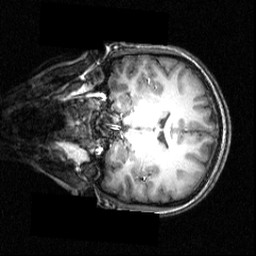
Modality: T1w
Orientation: coronal
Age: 19
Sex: female
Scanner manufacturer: siemens
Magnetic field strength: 3.951 T
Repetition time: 1.5 s
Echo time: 0.00335 s